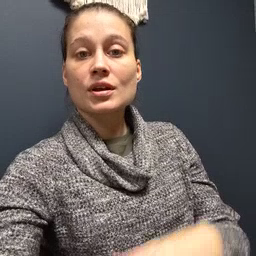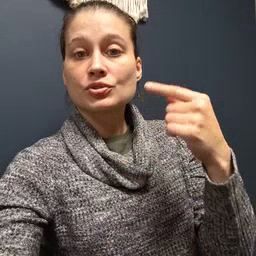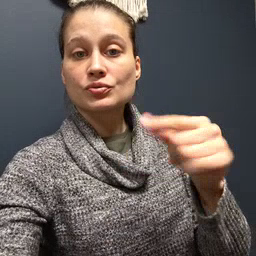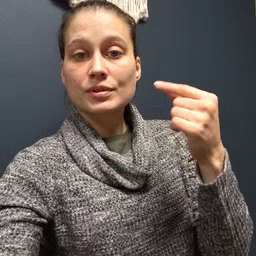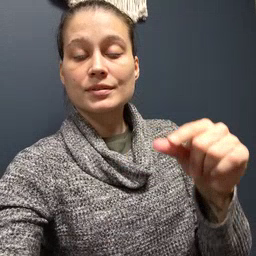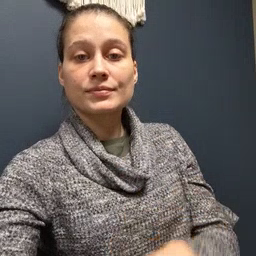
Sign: green